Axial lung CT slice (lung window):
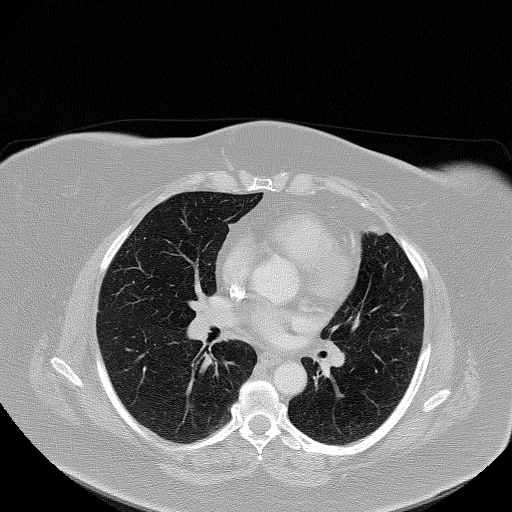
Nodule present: no